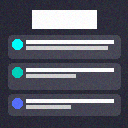
Screen state: on